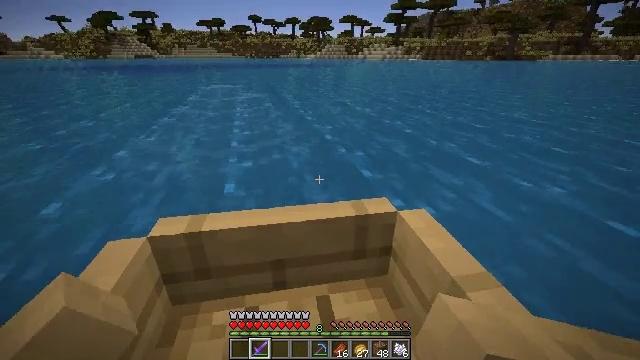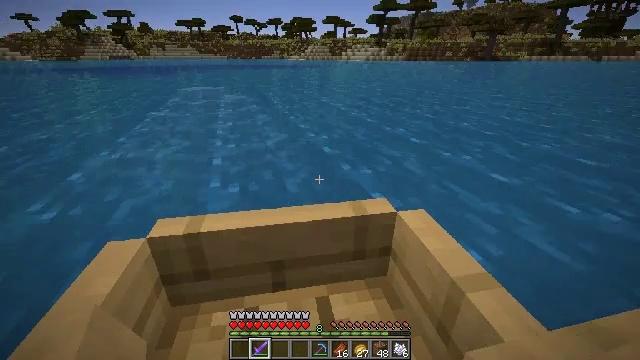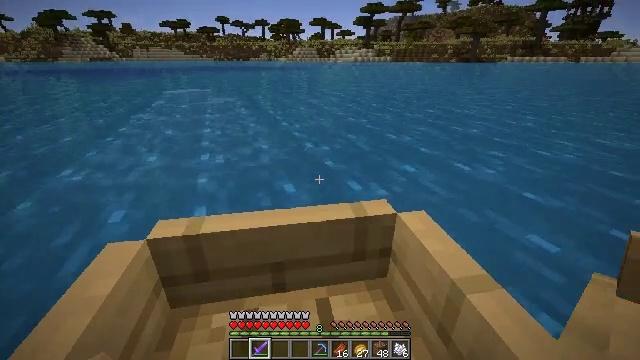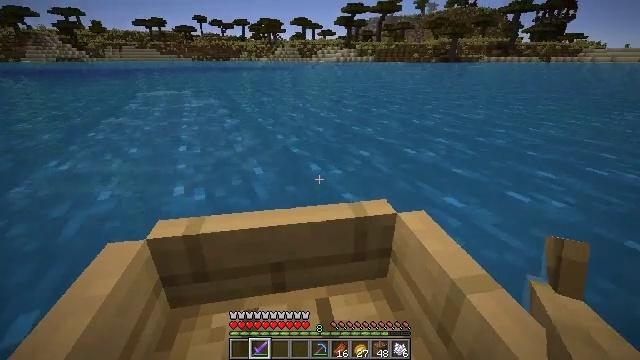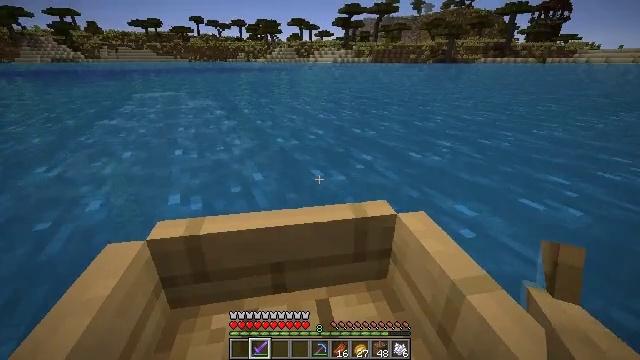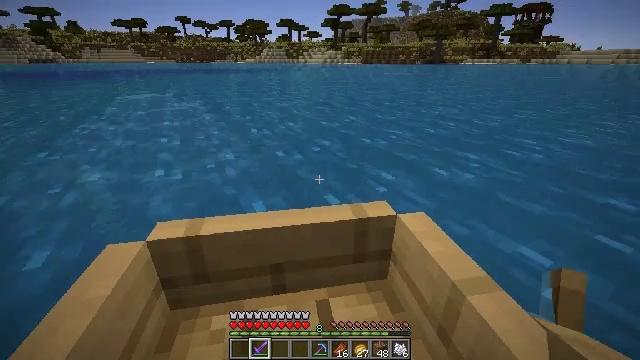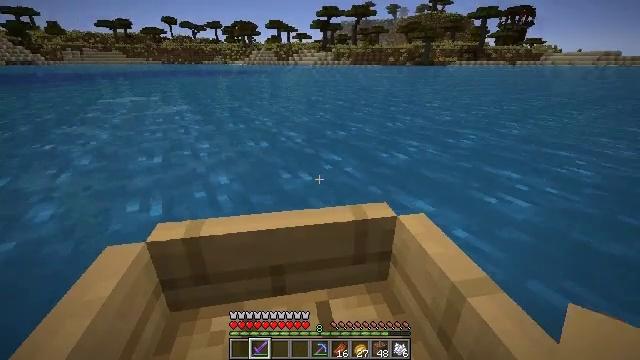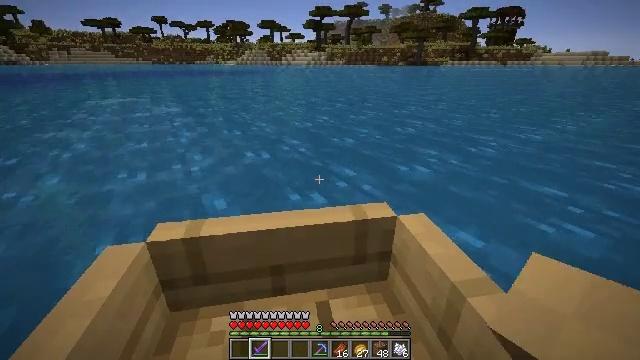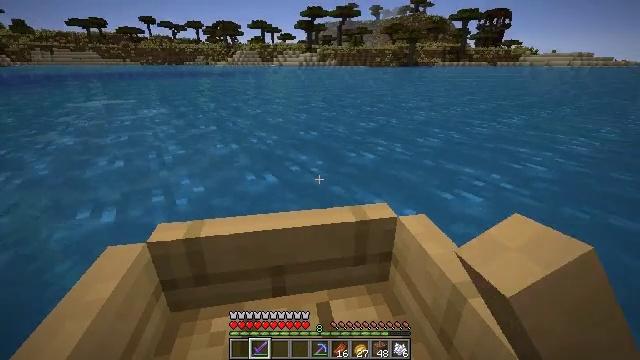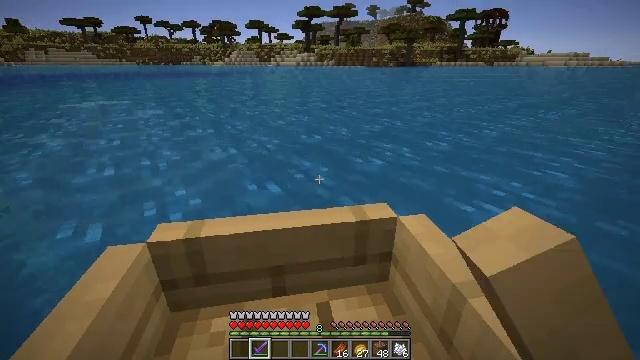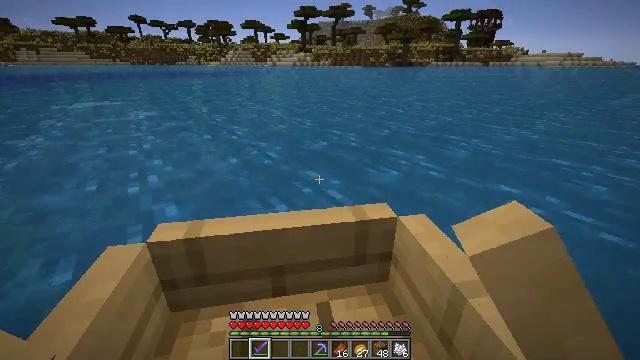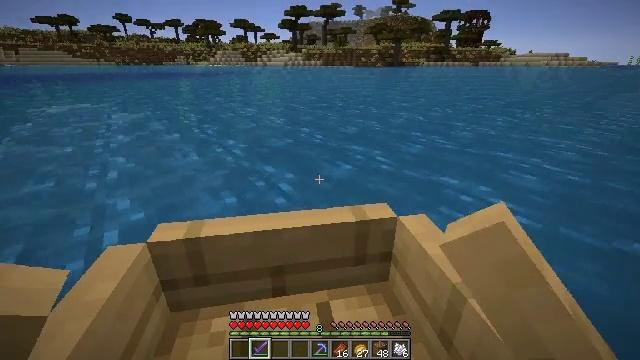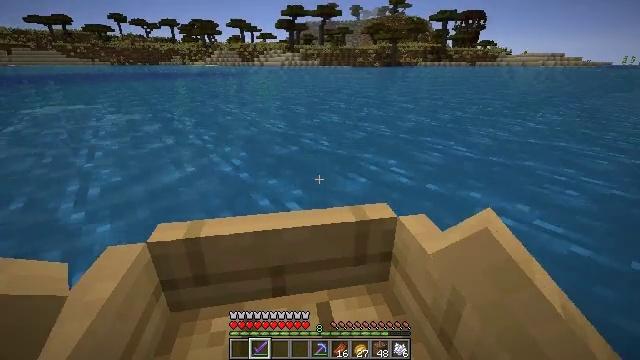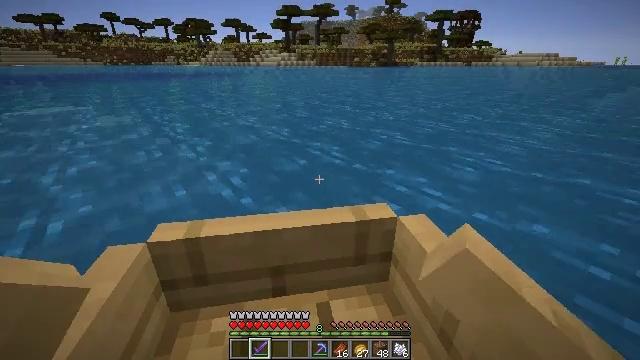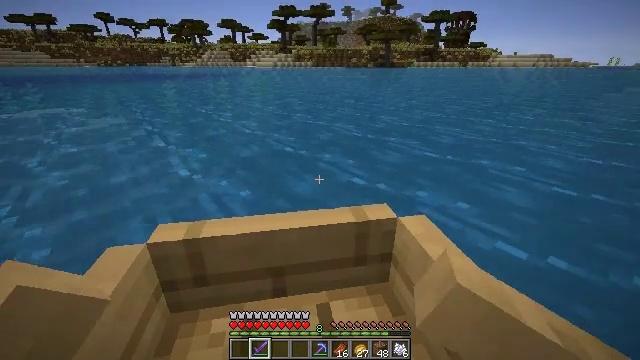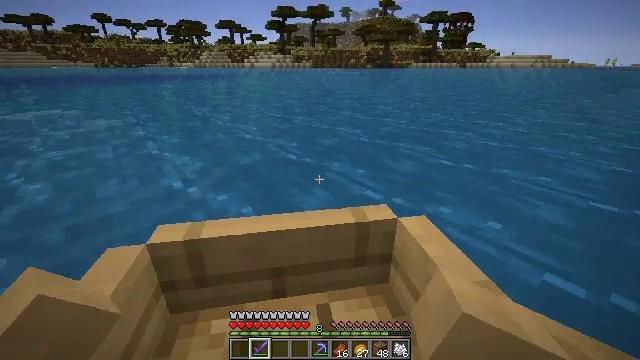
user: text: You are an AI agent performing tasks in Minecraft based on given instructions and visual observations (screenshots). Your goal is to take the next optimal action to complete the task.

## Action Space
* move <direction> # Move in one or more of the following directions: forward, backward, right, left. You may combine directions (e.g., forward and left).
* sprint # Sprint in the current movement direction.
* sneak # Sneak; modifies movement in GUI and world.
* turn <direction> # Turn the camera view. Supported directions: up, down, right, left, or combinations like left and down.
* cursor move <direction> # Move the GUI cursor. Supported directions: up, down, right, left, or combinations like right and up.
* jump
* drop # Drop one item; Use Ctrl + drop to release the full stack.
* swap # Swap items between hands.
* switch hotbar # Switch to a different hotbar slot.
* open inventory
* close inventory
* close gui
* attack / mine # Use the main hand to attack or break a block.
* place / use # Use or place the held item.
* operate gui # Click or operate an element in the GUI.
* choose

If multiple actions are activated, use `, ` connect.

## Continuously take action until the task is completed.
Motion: motion action
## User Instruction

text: Gather grass by holding the left mouse button.
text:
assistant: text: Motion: move forward
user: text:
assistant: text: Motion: move forward
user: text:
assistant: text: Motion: move forward
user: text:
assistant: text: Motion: move forward
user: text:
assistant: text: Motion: move forward
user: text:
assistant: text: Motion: move forward
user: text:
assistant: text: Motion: move forward
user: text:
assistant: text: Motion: move forward
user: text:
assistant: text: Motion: move forward
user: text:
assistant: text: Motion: move forward
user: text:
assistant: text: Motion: move forward
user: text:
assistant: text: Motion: move forward
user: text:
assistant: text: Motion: move forward
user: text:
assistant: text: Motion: move forward
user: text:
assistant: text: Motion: move forward and move right
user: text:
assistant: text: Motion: move forward and move right
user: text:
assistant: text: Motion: move forward and move right
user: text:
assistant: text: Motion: move forward
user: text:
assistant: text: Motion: move forward
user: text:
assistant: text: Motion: move forward
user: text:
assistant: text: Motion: move forward
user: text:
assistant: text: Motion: move forward
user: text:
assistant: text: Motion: move forward
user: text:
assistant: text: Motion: move forward
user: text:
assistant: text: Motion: move forward
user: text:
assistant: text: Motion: move forward
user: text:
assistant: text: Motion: move forward
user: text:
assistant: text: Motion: move forward
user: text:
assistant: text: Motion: move forward
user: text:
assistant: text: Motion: move forward